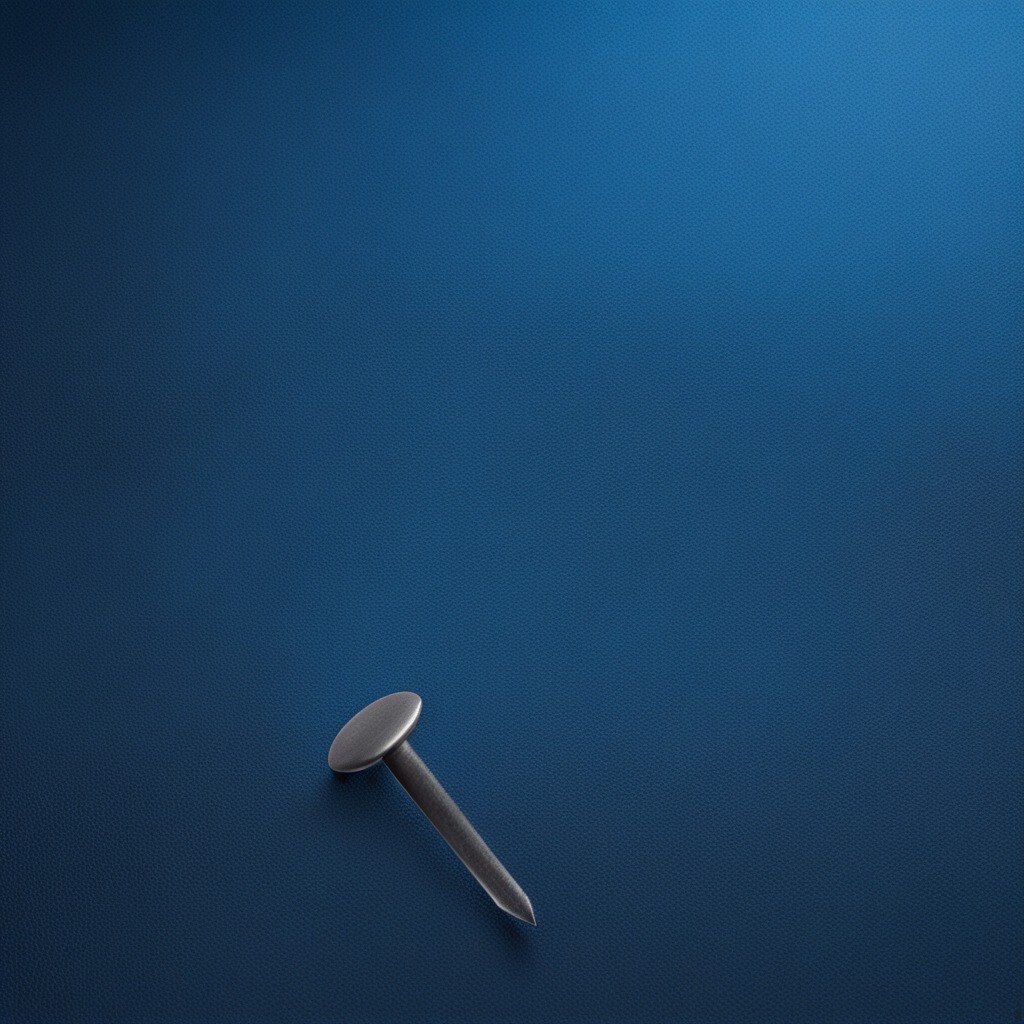
A nail is lying on the granite tabletop.